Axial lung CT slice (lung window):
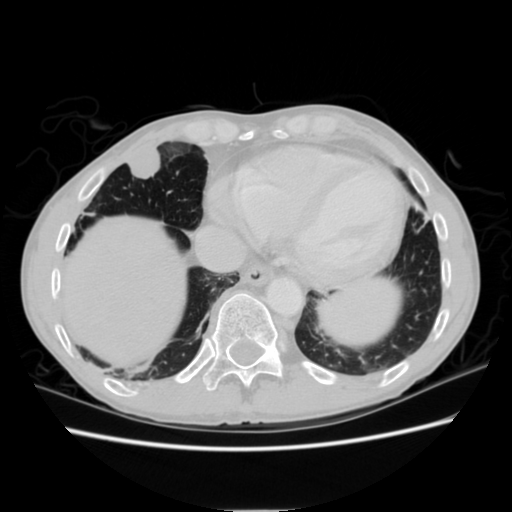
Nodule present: yes
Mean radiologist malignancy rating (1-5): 4.5